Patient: sex F, age 49
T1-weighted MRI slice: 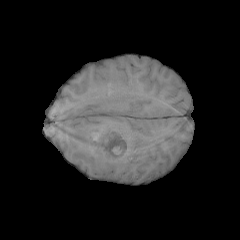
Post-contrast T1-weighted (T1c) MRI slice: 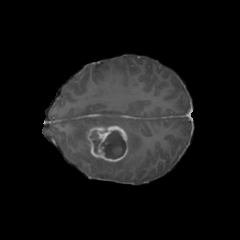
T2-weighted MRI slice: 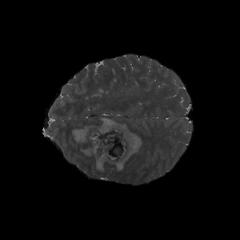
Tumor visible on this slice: yes
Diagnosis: Glioblastoma, IDH-wildtype
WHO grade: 4